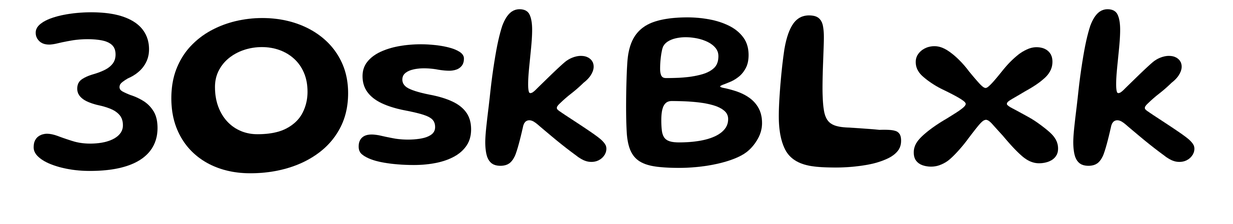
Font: Gluten_Medium